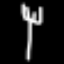
Label: fork